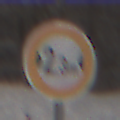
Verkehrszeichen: TatsaechlicheBreite2Komma3
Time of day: MorningAfternoon
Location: Outdoor (Nature)
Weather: PartlyCloudy
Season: Winter
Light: Natural